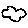
Label: cloud